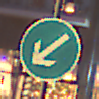
Verkehrszeichen: VorgeschriebeneVorbeifahrtLinks
Umgebung: Outdoor, Urban
Tageszeit: Night
Wetter: PartlyCloudy
Licht: Artificial
Jahreszeit: NotSpecified
Kontrast: HighContrast